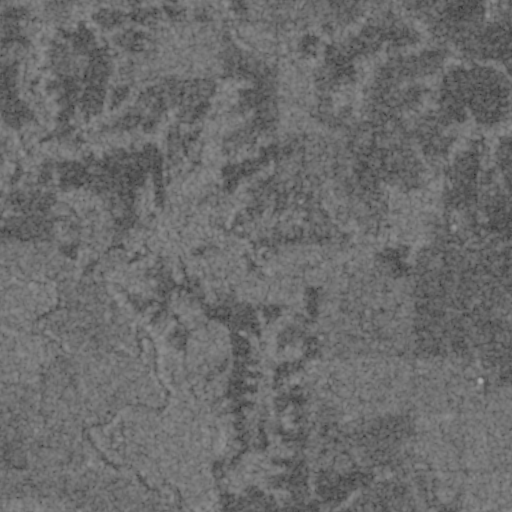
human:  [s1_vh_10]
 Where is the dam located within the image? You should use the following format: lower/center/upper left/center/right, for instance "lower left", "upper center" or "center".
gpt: The dam is located in the lower center of the image.
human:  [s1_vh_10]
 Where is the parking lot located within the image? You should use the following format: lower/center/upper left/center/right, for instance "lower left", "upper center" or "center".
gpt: There is no parking lot in the image.

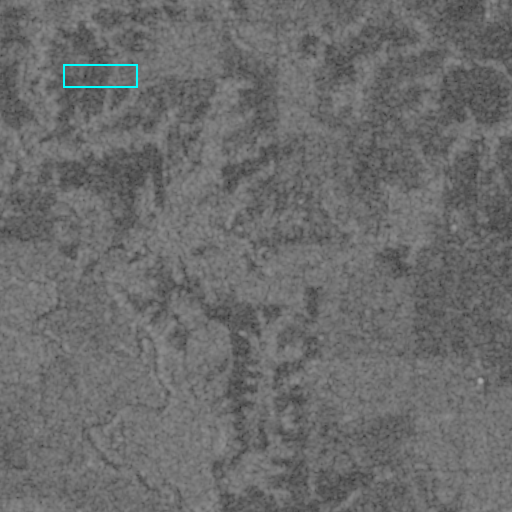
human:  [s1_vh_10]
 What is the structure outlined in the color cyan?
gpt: There is no cyan outline.
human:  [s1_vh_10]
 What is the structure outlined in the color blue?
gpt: There is no structure outlined in blue.